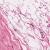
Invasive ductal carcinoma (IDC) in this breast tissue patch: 0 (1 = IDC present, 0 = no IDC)